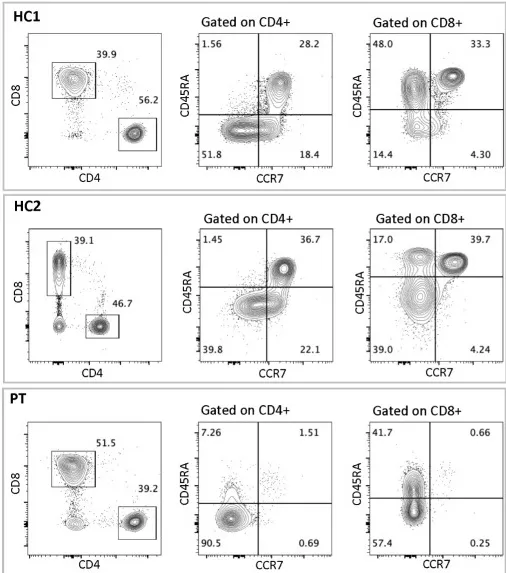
(C) Schematic representation of the TRIM37 gene and TRIM37 protein. The positions of mutations and deletions (colored horizontal lines) reported in literature in association with an immunological phenotype are shown in green (Jobic et al) and blue (Bruzzaniti et al) colors. In red is depicted the molecular lesions found in the patient reported in this paper.
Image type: ophthalmic_imaging (oct)